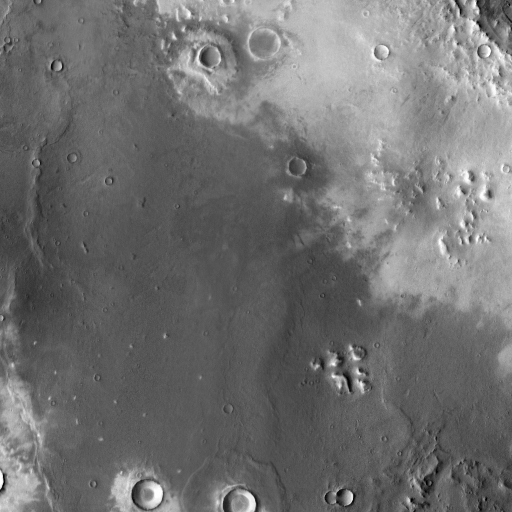
Crater classes present: Background, Other, Buried